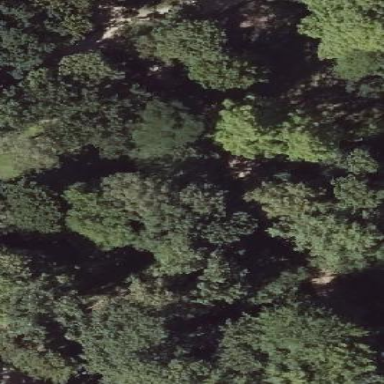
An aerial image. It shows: Mixed woodland area with various types of leaves.